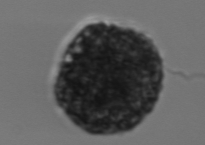
Label: Vicicitus_globosus